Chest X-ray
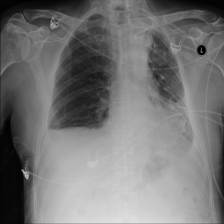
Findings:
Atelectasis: positive
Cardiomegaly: negative
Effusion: negative
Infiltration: negative
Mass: negative
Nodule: negative
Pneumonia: negative
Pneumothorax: negative
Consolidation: negative
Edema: negative
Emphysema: negative
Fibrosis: negative
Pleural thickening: positive
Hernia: negative